Question: I have a navigation drawer with fragments for each page. And in one of my fragments i want to display a mapview. But not in full screen, i want it to be like the top half of screen and below that i will give some contact information for a specific coordinate.
I tried too many tutorial but i couldn't get this working.
'''
<?xml version="1.0" encoding="utf-8"?>
<RelativeLayout xmlns:android="http://schemas.android.com/apk/res/android"
xmlns:tools="http://schemas.android.com/tools"
android:layout_width="fill_parent"
android:layout_height="fill_parent"
android:background="@drawable/map_background"
tools:context="com.corvega.ztbb.IletisimFragment">
<fragment xmlns:android="http://schemas.android.com/apk/res/android"
android:id="@+id/ContactMapView"
android:layout_width="match_parent"
android:layout_height="match_parent"
class="com.google.android.gms.maps.MapFragment"/>
</RelativeLayout>
'''
'''
public class IletisimFragment extends Fragment {
public MapView mapView;
private static GoogleMap googleMap;
public IletisimFragment() {
// Required empty public constructor
}
@Override
public View onCreateView(LayoutInflater inflater, ViewGroup container,
Bundle savedInstanceState) {
// Inflate the layout for this fragment
View rootView = inflater.inflate(R.layout.fragment_iletisim, container, false);
if (googleMap != null)
setUpMap();
if (googleMap == null)
{
googleMap = ((MapFragment)MainActivity.fragmentManager.findFragmentById(R.id.ContactMapView)).getMap();
if (googleMap != null)
{
setUpMap();
}
}
return rootView;
}
private static void setUpMap()
{
googleMap.setMyLocationEnabled(true);
googleMap.addMarker(new MarkerOptions().position(new LatLng(41.009471, 28.916134)).title("baslik"));
googleMap.animateCamera(CameraUpdateFactory.newLatLngZoom(new LatLng(41.009471, 28.916134), 12.0f));
}
@Override
public void onDestroyView()
{
super.onDestroyView();
if (googleMap != null)
{
MainActivity.fragmentManager.beginTransaction()
.remove(MainActivity.fragmentManager.findFragmentById(R.id.ContactMapView))
.commit();
googleMap = null;
}
}
'''
}
'''
<?xml version="1.0" encoding="utf-8"?>
<manifest xmlns:android="http://schemas.android.com/apk/res/android"
package="com.example">
<uses-permission android:name="android.permission.INTERNET" />
<uses-permission android:name="android.permission.ACCESS_NETWORK_STATE" />
<permission android:name="com.arshad.map.permission.MAPS_RECEIVE" android:protectionLevel="signature" />
<uses-permission android:name="com.example.permission.MAPS_RECEIVE" />
<uses-permission android:name="com.google.android.providers.gsf.permission.READ_GSERVICES" />
<uses-permission android:name="android.permission.WRITE_EXTERNAL_STORAGE" />
<uses-feature android:glEsVersion="0x00020000" android:required="true"/>
<uses-permission android:name="android.permission.ACCESS_COARSE_LOCATION" />
<uses-permission android:name="android.permission.ACCESS_FINE_LOCATION" />
<application
android:allowBackup="true"
android:icon="@drawable/ic_launcher"
android:label="@string/app_icon_name"
android:theme="@style/AppTheme">
<activity
android:name=".MainActivity"
android:label="@string/app_name" />
<activity
android:name=".SplashScreen"
android:configChanges="orientation|keyboardHidden|screenSize"
android:label="@string/app_icon_name"
android:noHistory="true"
android:theme="@android:style/Theme.NoTitleBar">
<intent-filter android:label="@string/app_icon_name">
<action android:name="android.intent.action.MAIN" />
<category android:name="android.intent.category.LAUNCHER" />
</intent-filter>
</activity>
<meta-data
android:name="com.google.android.gms.version"
android:value="@integer/google_play_services_version" />
<meta-data
android:name="com.google.android.maps.v2.API_KEY"
android:value="my api key was here"/>
</application>
</manifest>
'''
'''
dependencies {
compile fileTree(dir: 'libs', include: ['*.jar'])
compile 'com.android.support:support-v4:20.0.0'
compile 'com.google.android.gms:play-services:5.2.08'
}
'''
However my final result is this. I am sure that Google Play Services is up-to date on the phone. So do you have any suggestions?

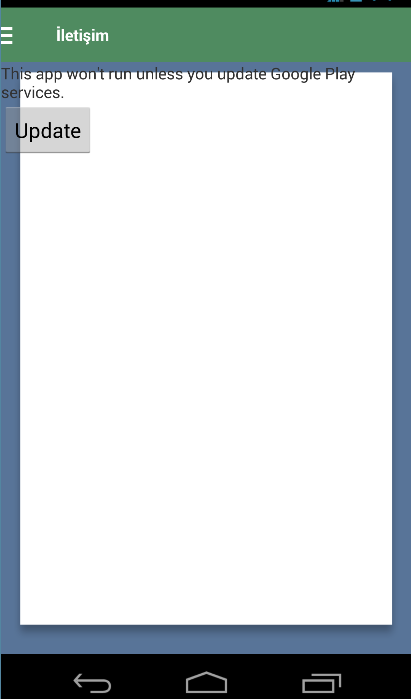
Answer: Change your gradle file to
'''
compile 'com.google.android.gms:play-services:5.0.89'
'''
unless if you're targeting L Preview